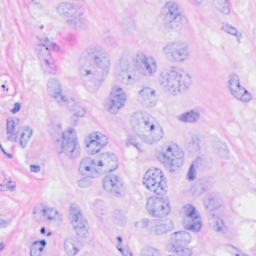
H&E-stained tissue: Breast